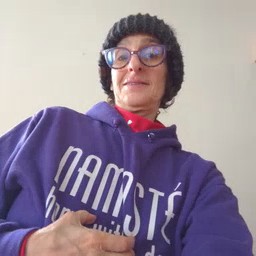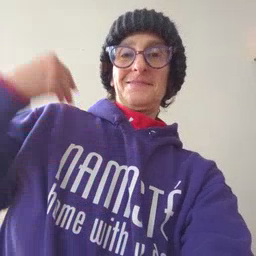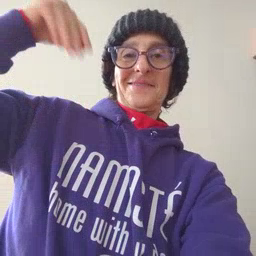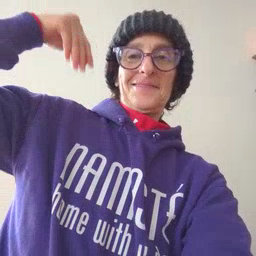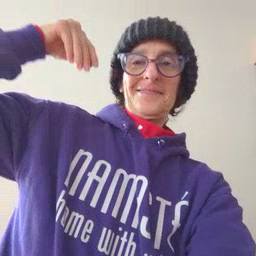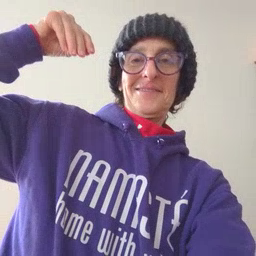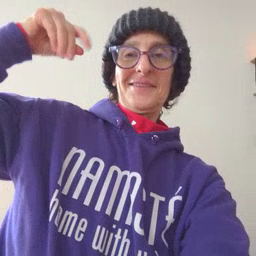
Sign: store